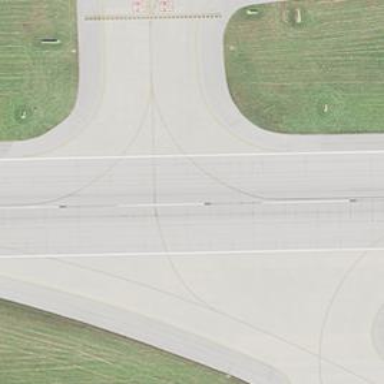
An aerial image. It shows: View of taxiway at the airport.